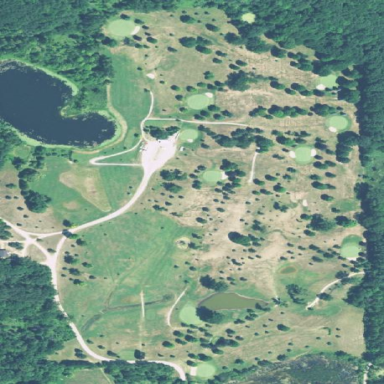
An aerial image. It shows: Golf course.